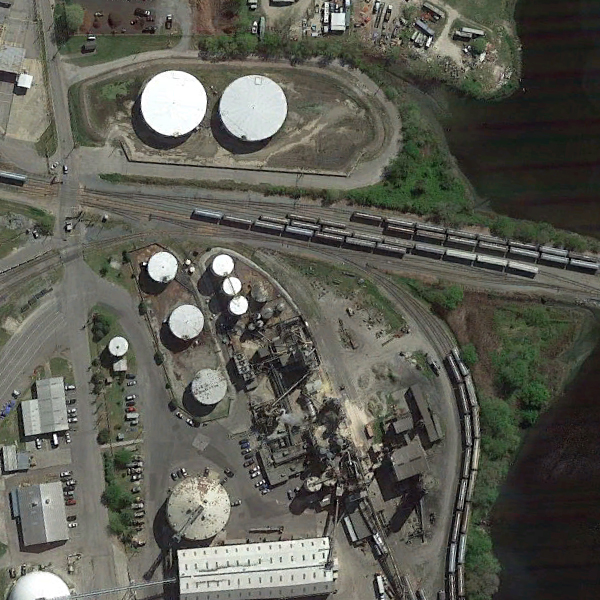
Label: StorageTanks